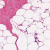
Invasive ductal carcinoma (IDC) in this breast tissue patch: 0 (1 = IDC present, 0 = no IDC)